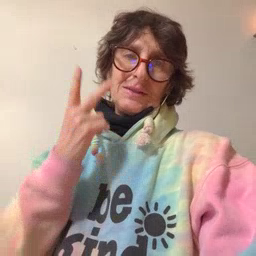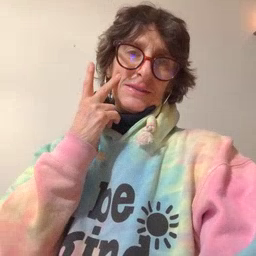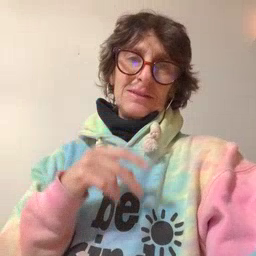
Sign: see